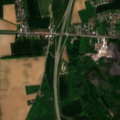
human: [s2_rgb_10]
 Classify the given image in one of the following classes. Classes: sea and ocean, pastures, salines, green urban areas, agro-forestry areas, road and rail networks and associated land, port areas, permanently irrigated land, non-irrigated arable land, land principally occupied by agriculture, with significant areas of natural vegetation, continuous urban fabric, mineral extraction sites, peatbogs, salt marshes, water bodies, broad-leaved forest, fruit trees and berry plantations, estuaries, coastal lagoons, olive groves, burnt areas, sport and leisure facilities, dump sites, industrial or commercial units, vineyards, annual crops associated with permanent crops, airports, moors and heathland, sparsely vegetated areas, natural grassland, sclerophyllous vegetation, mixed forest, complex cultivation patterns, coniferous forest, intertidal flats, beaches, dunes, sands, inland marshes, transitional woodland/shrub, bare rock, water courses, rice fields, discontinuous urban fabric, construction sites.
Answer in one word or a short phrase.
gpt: discontinuous urban fabric, non-irrigated arable land, complex cultivation patterns, broad-leaved forest, transitional woodland/shrub